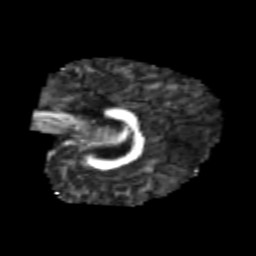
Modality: FA
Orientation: sagittal
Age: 6
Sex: male
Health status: healthy